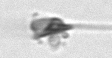
Label: Asterionellopsis_glacialis